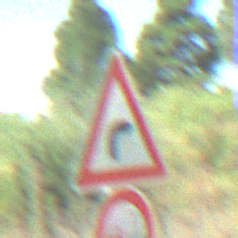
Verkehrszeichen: KurveRechts
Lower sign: VerbotUeberholenEinspurigeFahrzeuge
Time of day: Midday
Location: Outdoor (Special)
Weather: PartlyCloudy
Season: NotSpecified
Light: Natural